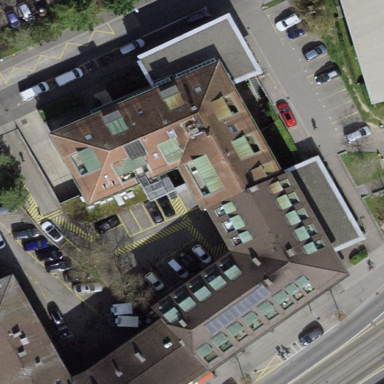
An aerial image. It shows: Hospital providing healthcare services.